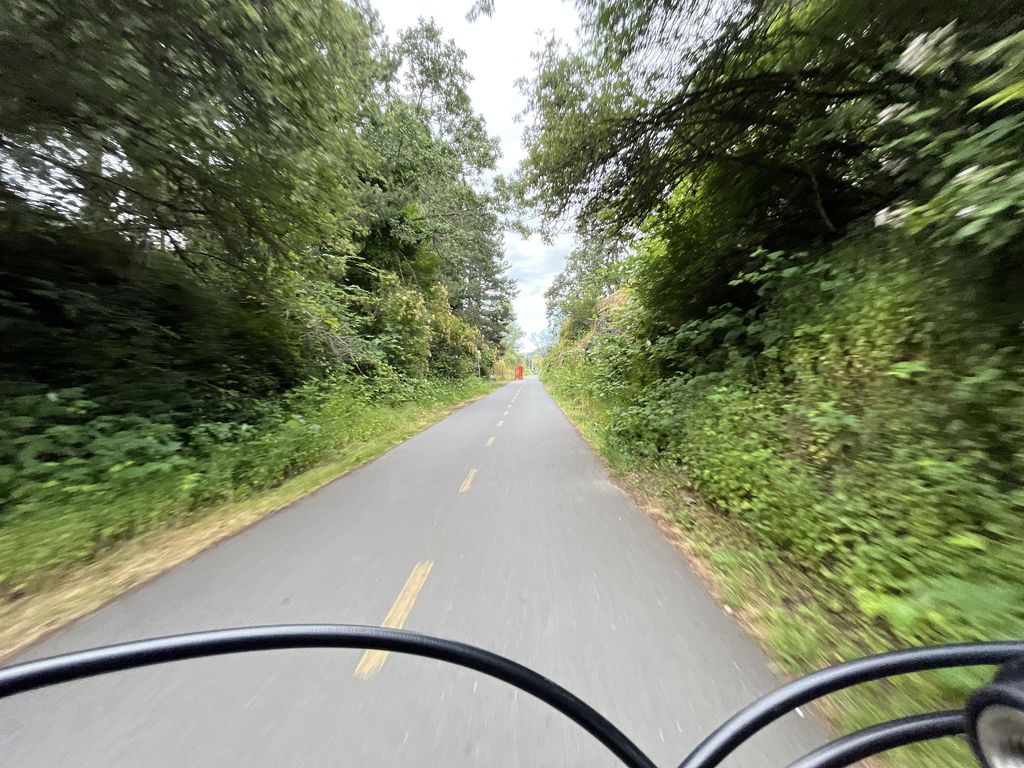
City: victoria